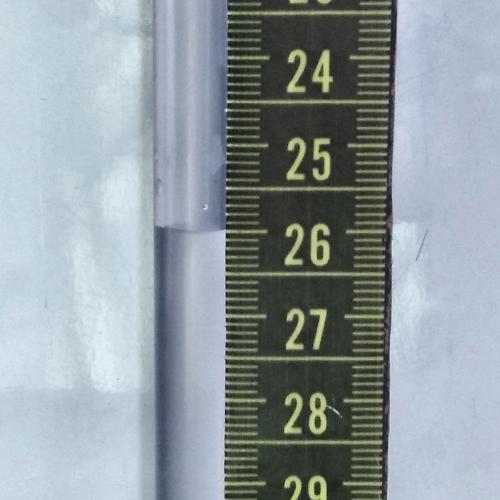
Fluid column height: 26.0 cm